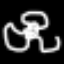
Label: angel